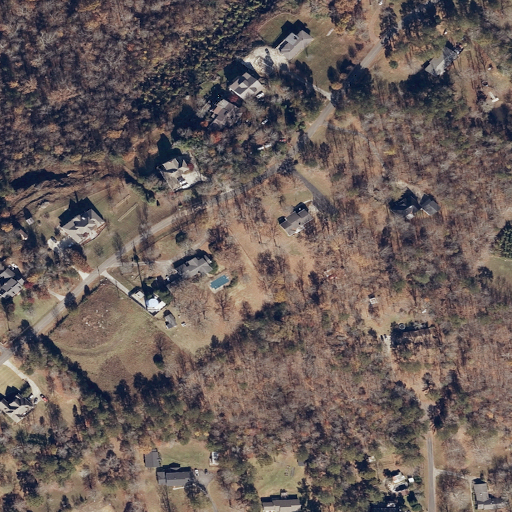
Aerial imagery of mountain in Alabama named Bryant Mountain containing deciduous forest, pasture, open development, low intensity development, grassland, medium intensity development, and mixed forest